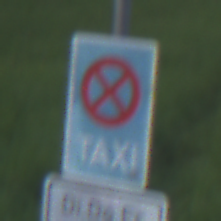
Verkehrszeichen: Taxenstand
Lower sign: ZeitangabenMitBeschraenkungAufWochentage3
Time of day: MorningAfternoon
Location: Outdoor (Nature)
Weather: PartlyCloudy
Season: NotSpecified
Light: Natural